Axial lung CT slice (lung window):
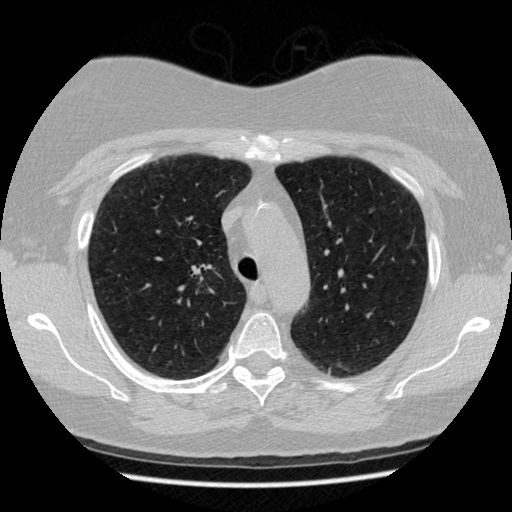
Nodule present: yes
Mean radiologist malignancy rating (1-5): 2.5